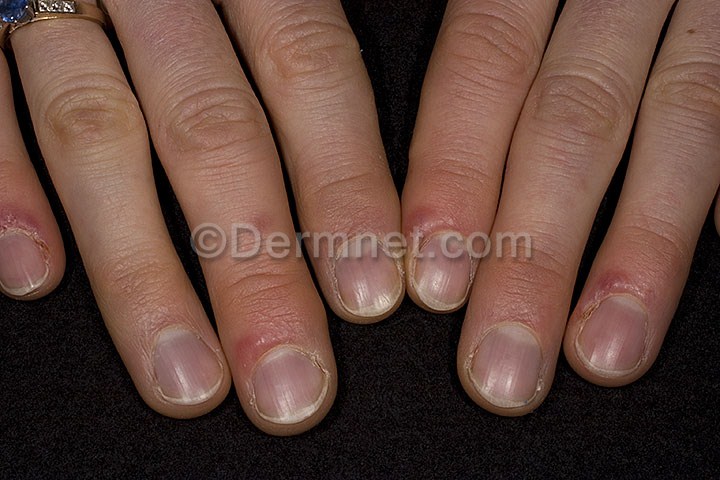
Disease: Lupus and other Connective Tissue diseases